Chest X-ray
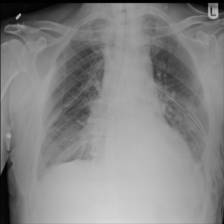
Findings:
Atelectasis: negative
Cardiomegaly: negative
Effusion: positive
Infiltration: negative
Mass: negative
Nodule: negative
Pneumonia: negative
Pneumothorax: negative
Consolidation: negative
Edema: negative
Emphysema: positive
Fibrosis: negative
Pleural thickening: negative
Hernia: negative